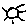
Label: sun